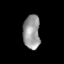
Tissue: lung
Cell type: Endothelial cells
Senescence score: 0.2282
Nuclear area (px): 566
Mean DAPI intensity: 152.272